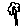
Label: flower